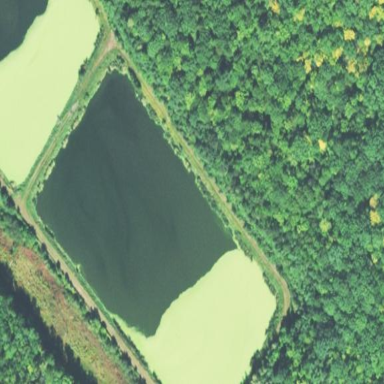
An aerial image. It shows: Reservoir.